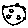
Label: moon